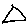
Label: triangle